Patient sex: F
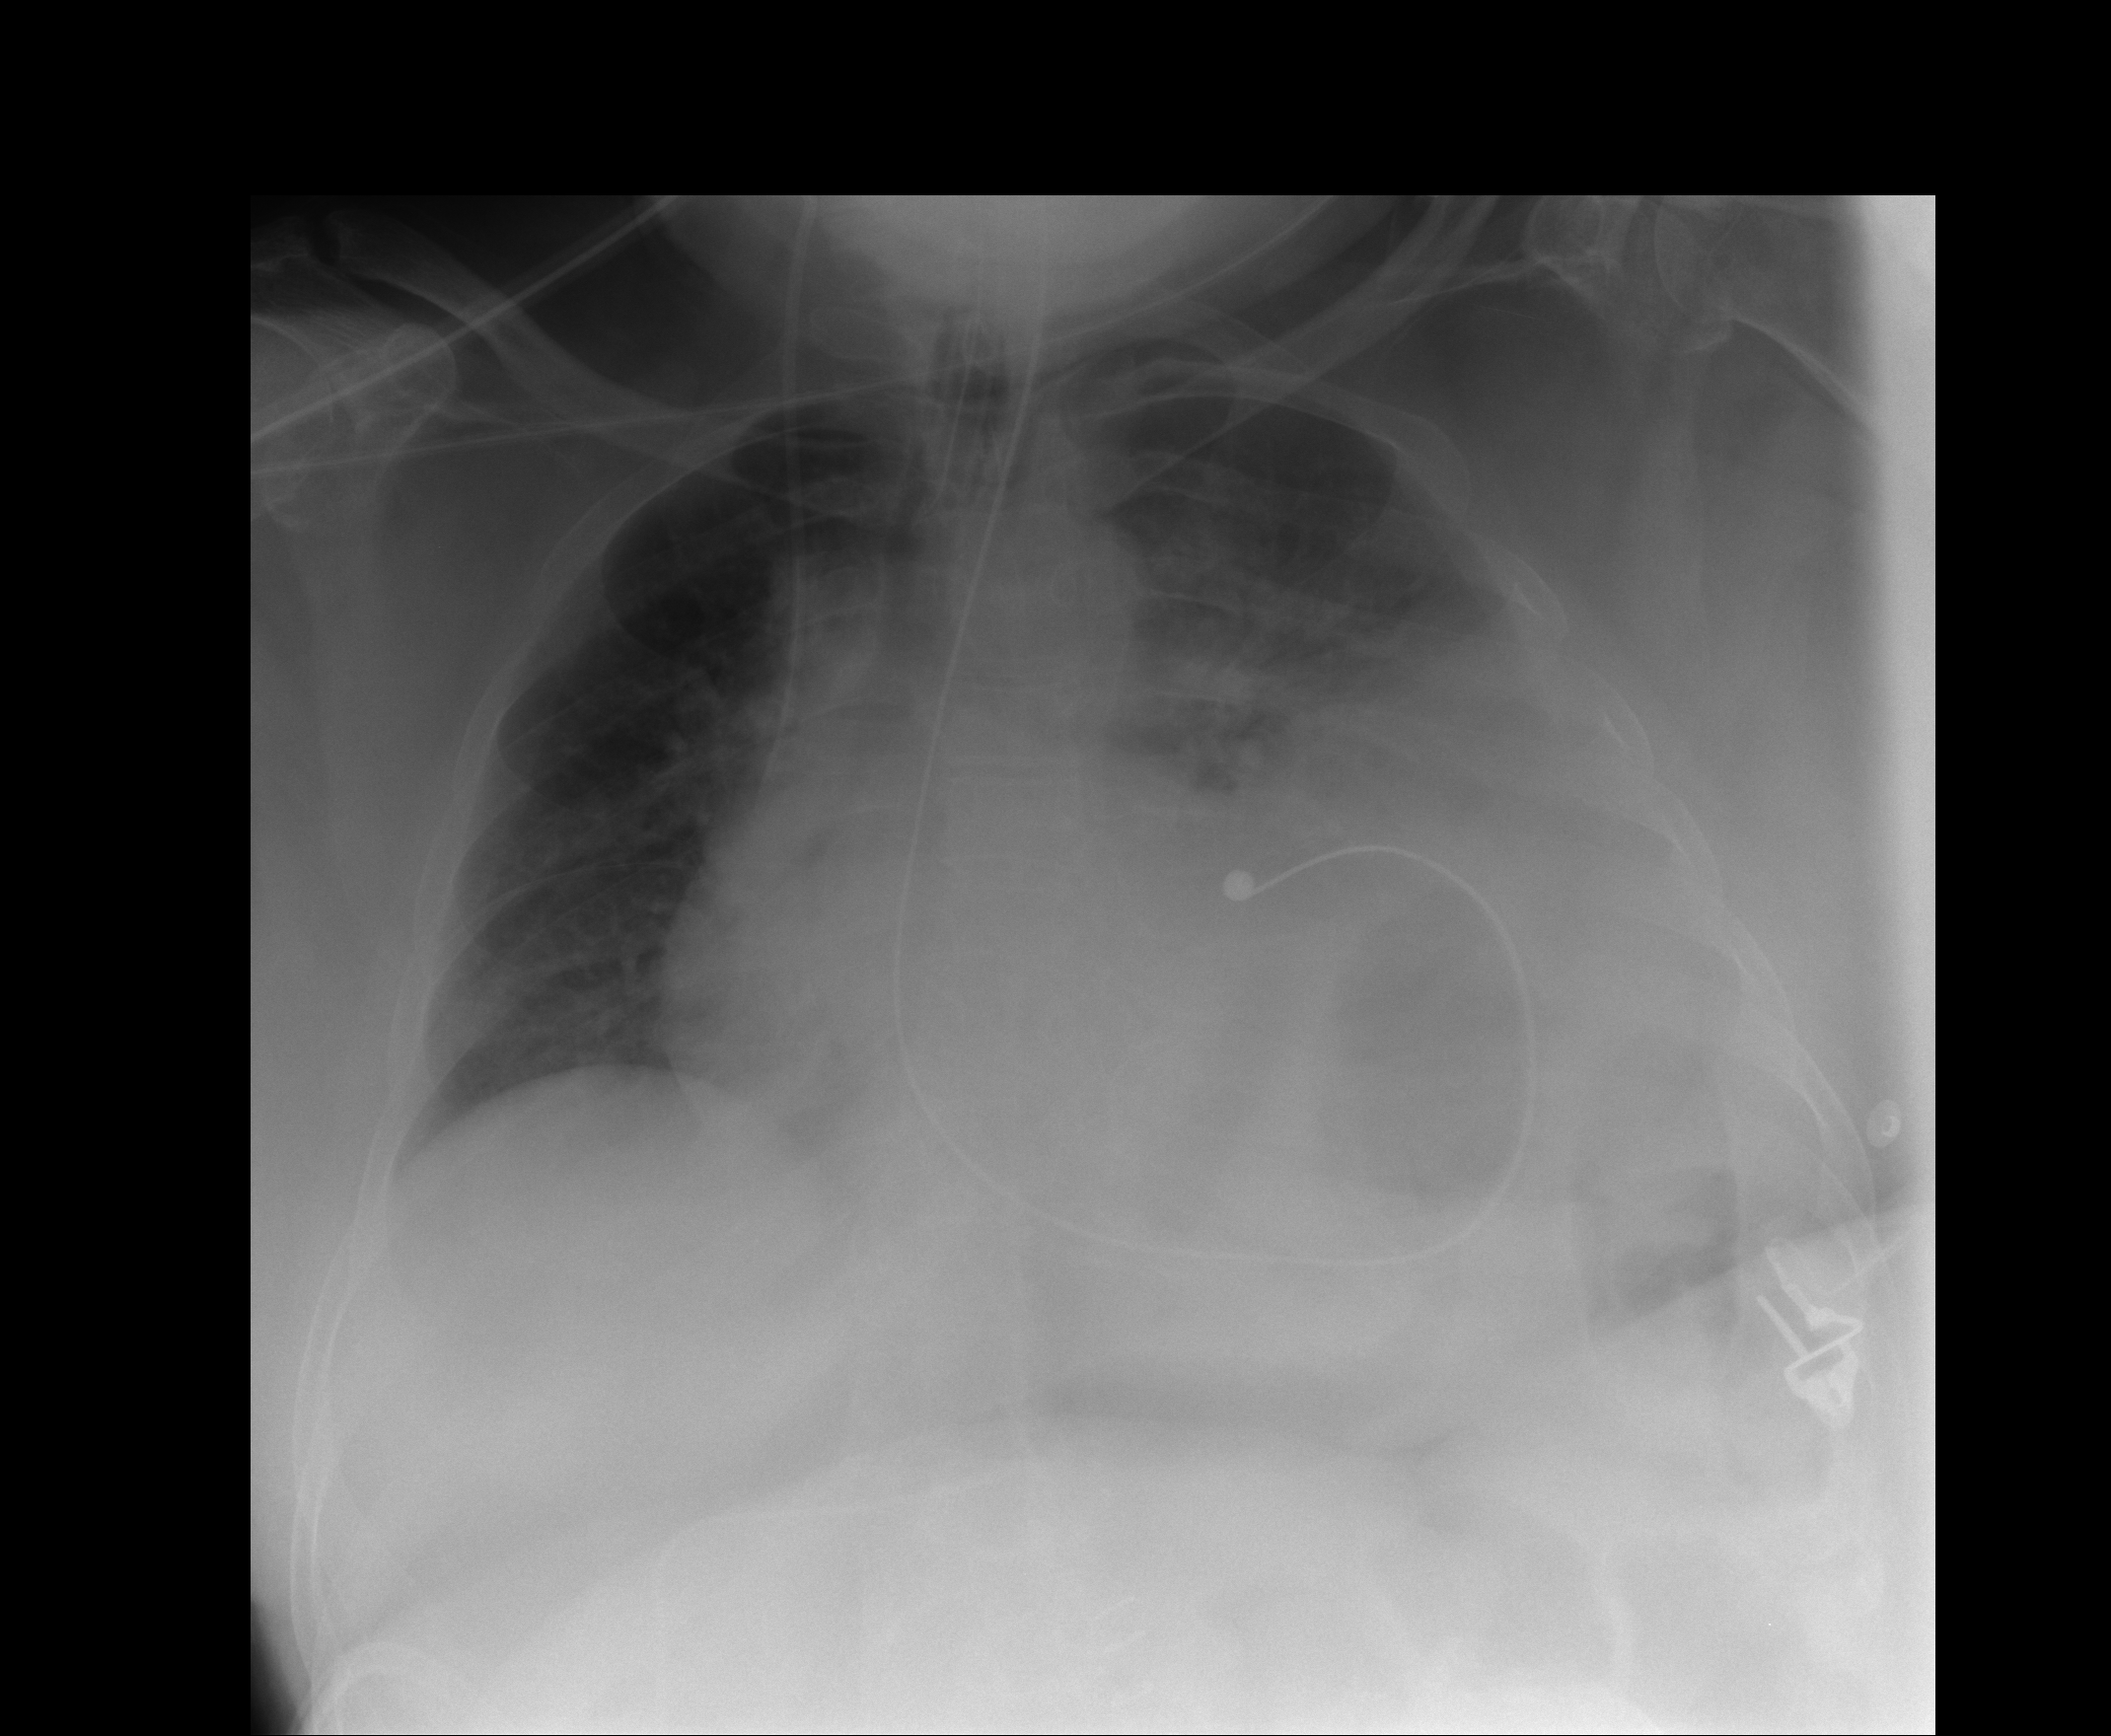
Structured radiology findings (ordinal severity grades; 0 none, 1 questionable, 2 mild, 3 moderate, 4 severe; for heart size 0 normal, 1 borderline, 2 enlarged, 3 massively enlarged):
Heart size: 1
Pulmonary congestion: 0
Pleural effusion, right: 0
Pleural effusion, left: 3
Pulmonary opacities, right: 0
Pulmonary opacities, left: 0
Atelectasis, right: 0
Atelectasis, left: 2